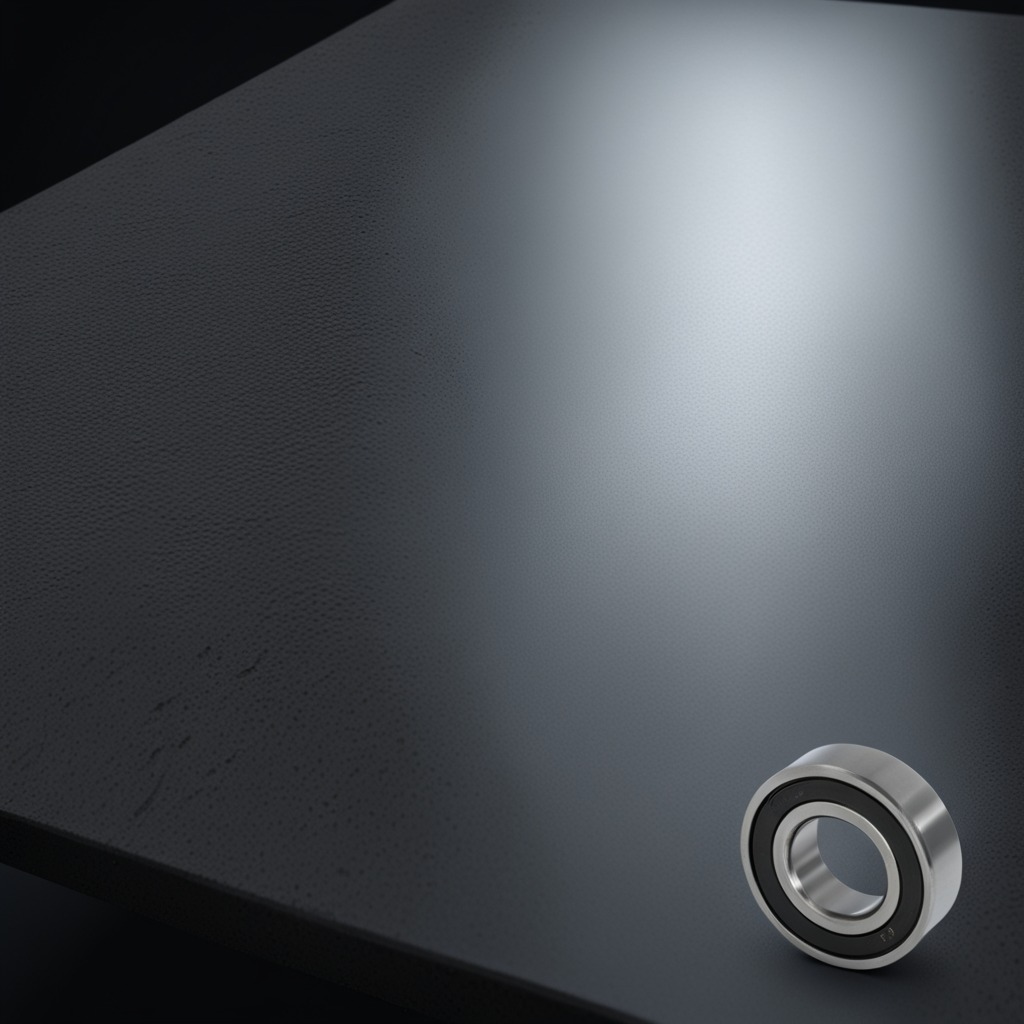
A metal ball bearing lies on a clean granite table inside a workshop at night dim ambient light soft shadows worn but